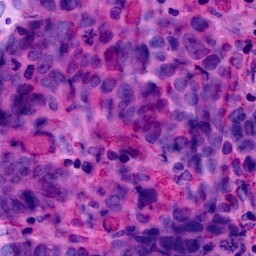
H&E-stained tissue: Ovarian